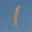
Label: 1